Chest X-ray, PA view. Patient: 37 years old, sex F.
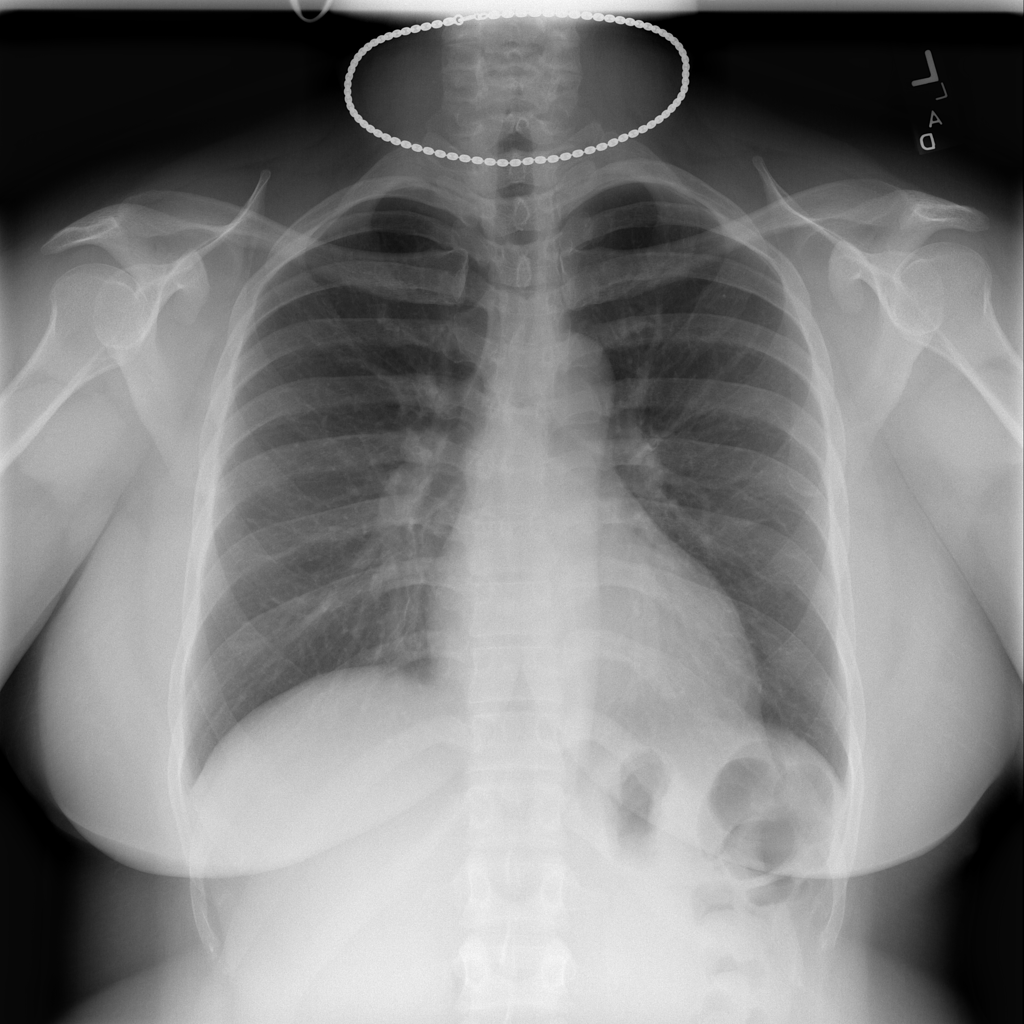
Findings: No Finding